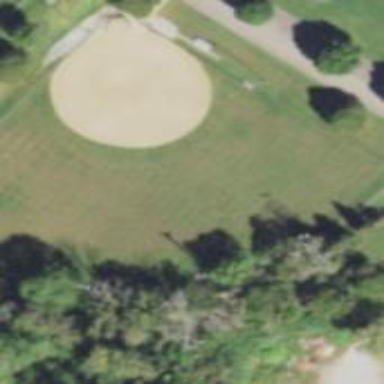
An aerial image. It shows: Baseball/softball pitch for leisure and sports activities.